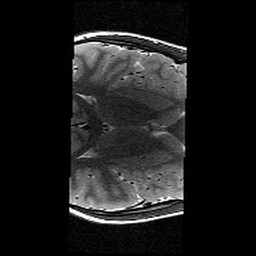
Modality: T2w
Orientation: axial
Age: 9
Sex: female
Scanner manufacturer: siemens
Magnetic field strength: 3 T
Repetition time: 9.23 s
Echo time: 0.067 s